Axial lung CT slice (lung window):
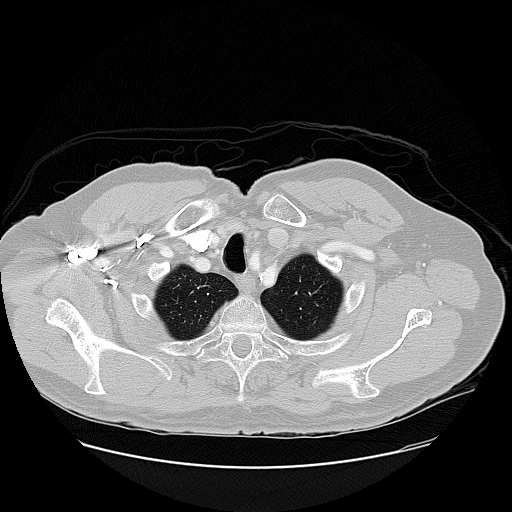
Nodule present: no